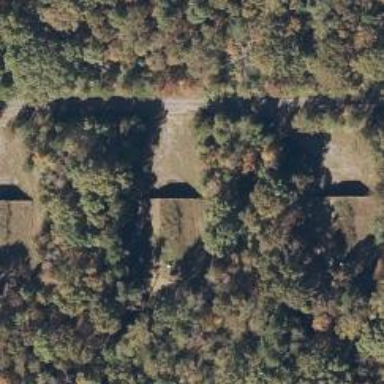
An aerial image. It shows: Military bunker.